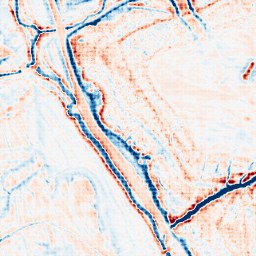
Category: edge_preserving
Decomposition family: bilateral
Decomposition parameters: d: 15
sigma_color: 150
sigma_space: 25
Upsampling method: sinc_hamming
Upsampling parameters: scale: 4
kernel_size: 4
Upsampling scale: 4